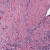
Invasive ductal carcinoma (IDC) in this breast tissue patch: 0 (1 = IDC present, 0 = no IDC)